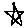
Label: star